Question: Okay, so i want to display some products on a page.
But I also need their images displayed. To do that I need to join my "produkter" table with my "billeder" table. - But when I run the query with the join in it to get the images it displays the product as many times as there is an image for it.
This is the join I made.
'''
$query = "
SELECT p.p_id
, p.vare_nr
, p.produkt_navn
, p.beskrivelse
, p.forhandler_pris
, p.kunde_pris
, p.kategori
, p.teknisk_info
, p.hmi_link
, p.datablad
, p.public
, b.b_id
, b.navn
FROM produkter p
JOIN billeder b
ON p.p_id = b.p_id
WHERE p.kategori = 'leje'
";
'''
But as you can see here

The product is now displayed 5 times before it goes on to the next product.
Is there any way to limit only the JOIN part to only grab the first image it finds in the DB of a product?
Here is my php code:
'''
$query = "SELECT produkter.p_id, produkter.vare_nr, produkter.produkt_navn, produkter.beskrivelse, produkter.forhandler_pris, produkter.kunde_pris, produkter.kategori, produkter.teknisk_info, produkter.hmi_link, produkter.datablad, produkter.public, billeder.b_id, billeder.p_id, billeder.navn
FROM produkter
INNER JOIN billeder
ON produkter.p_id=billeder.p_id
WHERE produkter.kategori='leje'";
if($result = $db->query($query)) {
$num_rows = $result->num_rows;
if($num_rows == 0) {
echo "Der er endnu ikke nogle produkter.";
} else {
while($row = mysqli_fetch_array($result))
{
echo "
<div class='cat_travel col-xs-12 col-sm-6 col-md-4 col-lg-4'>
<div class='portfolio_item'> <a href='lejer.php?page=".$row['p_id']."' data-path-hover='M 180,190 0,158 0,0 180,0 z'>
<figure style='background-image:url(../images/p-img/".$row['navn'].")'>
<svg viewBox='0 0 180 320' preserveAspectRatio='none'>
<path d='M 180,0 0,0 0,0 180,0 z'/>
</svg>
<figcaption>
<p>Description of the project dapibus, tellus ac cursus commodo, mauesris condime ntum nibh, ut fermentum....</p>
<div class='view_button'>View</div>
</figcaption>
</figure>
</a>
<div class='portfolio_description'>
<h3><a href='lejer.php?page=".$row['p_id']."'>".$row['produkt_navn']."</a></h3>
</div>
</div>
</div>
";
}
}
mysqli_free_result($result);
}
'''
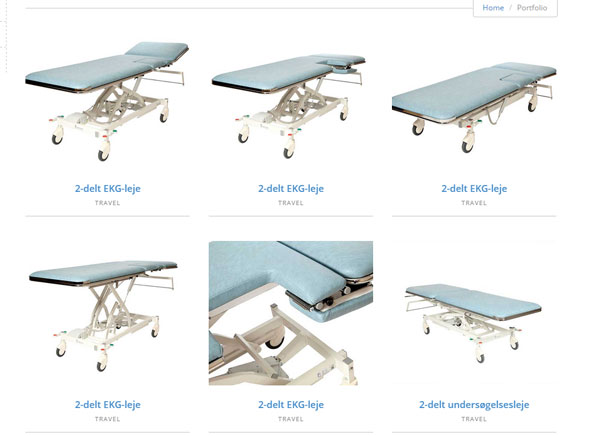
Answer: You need a GROUP BY clause. You probably want to group on 'produkter.p_id', and use the aggregate function 'MIN()'.
'''
query = "
SELECT p.p_id
, p.vare_nr
, p.produkt_navn
, p.beskrivelse
, p.forhandler_pris
, p.kunde_pris
, p.kategori
, p.teknisk_info
, p.hmi_link
, p.datablad
, p.public
, MIN(b.b_id)
, b.navn
FROM produkter p
JOIN billeder b
ON p.p_id = b.p_id
WHERE p.kategori = 'leje'
GROUP BY p.p_id
";
'''